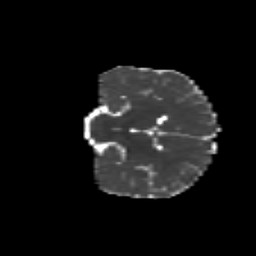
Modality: MD
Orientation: coronal
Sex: male
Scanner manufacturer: siemens
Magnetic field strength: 3 T
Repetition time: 5 s
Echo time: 0.071 s